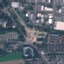
Land use / land cover: Industrial